Question: Have setup a Wordpress site (V3.1.2) and have installed Download Monitor plugin to give me a <URL>.
The issue is that I get these blue bullet points next to download items in the left column:

It has its own CSS file, but from using Chrome Developer tools, it appears that it is picking up these bullet points from my Boldy theme:
'''
#content #colLeft ul li, #content #colLeft ol li {
padding: 5px 0 5px 25px;
background: url(images/bullet_list.png) 0 8px no-repeat;
'''
I am new to CSS and I am sure this is a noob question.
How can I create a rule to remove bullet points from this download gallery, whilst preserving the fact that in blog posts (like <URL>, I can still make use of bullet points?
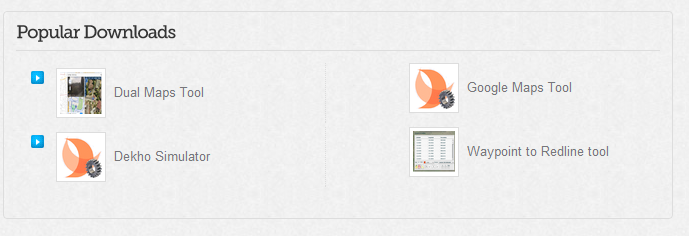
Answer: You could add a CSS rule to remove the bullets on your downloads page only:
'''
#content #colLeft #download-page ul li,
#content #colLeft #download-page ol li{
padding: 5px 0 5px 5px;
background: none;
}
'''
This rule targets lists inside the #download-page div. It can be placed in your main stylesheet to override the default bullet styling.